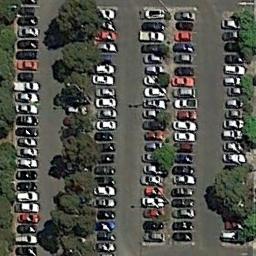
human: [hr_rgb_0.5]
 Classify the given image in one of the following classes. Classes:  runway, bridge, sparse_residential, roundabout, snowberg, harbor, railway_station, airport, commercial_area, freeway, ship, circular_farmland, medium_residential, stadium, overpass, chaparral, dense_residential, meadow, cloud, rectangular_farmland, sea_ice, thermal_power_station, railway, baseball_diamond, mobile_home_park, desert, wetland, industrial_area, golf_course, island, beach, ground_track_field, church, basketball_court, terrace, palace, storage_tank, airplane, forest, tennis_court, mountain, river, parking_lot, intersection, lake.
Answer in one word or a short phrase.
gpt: parking_lot